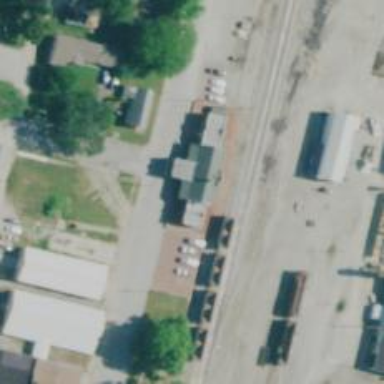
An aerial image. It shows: Railway service station.